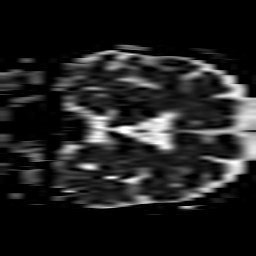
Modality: ADC
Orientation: coronal
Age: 80
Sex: female
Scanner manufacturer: philips
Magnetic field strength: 3 T
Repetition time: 3.742 s
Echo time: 0.05978 s